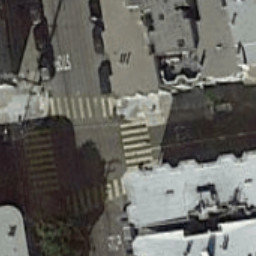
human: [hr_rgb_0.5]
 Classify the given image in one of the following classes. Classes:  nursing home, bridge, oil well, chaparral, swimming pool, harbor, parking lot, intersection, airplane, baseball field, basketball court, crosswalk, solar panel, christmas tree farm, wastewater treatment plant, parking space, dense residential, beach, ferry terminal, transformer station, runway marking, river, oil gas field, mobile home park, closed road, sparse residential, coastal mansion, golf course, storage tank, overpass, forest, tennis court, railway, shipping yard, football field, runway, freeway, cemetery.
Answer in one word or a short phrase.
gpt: crosswalk